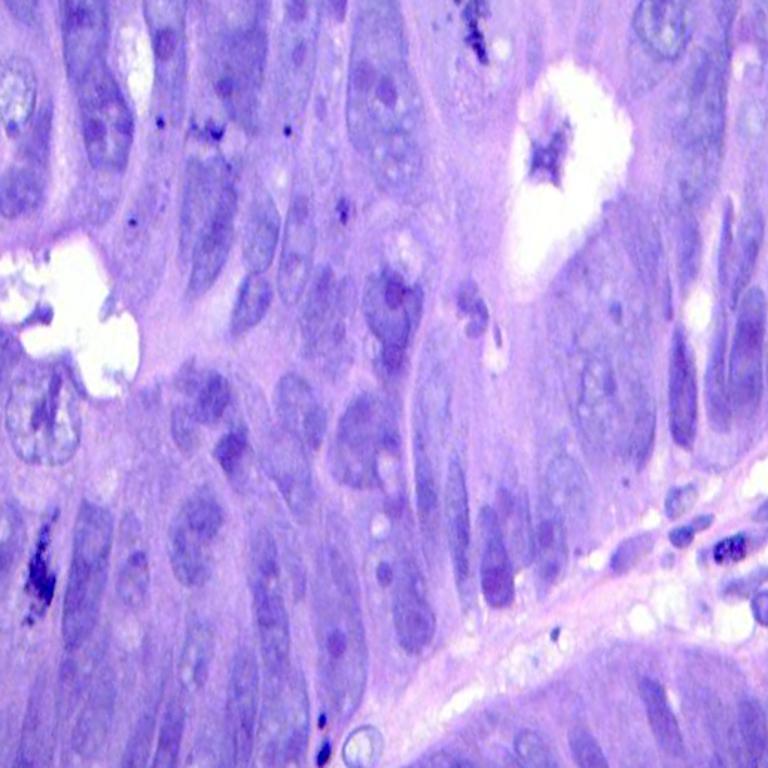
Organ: colon
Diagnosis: adenocarcinomas